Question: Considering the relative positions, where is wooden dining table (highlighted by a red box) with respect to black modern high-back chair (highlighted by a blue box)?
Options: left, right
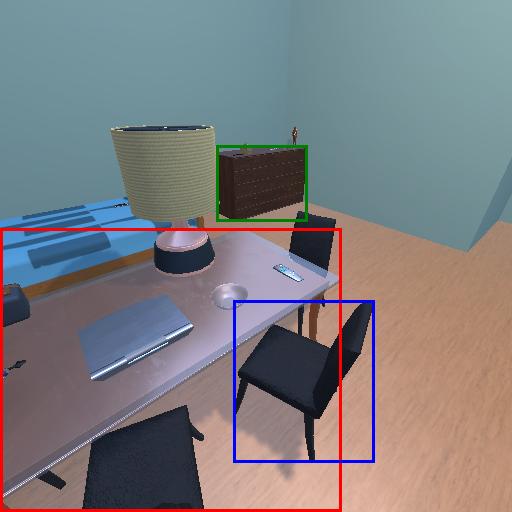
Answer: left